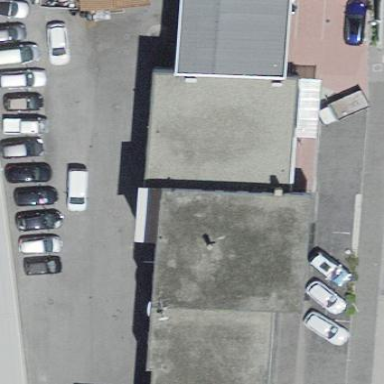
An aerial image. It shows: Commercial building.